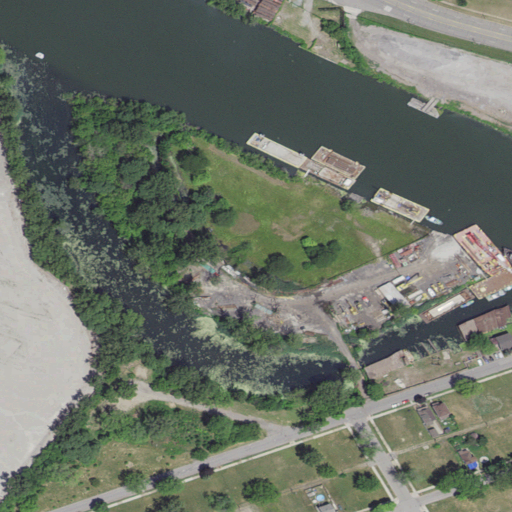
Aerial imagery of island in Michigan named Fordson Island containing medium intensity development, high intensity development, low intensity development, open development, and open water